Question: I want to make pairs from below like dataframe from python
What I'd like to do is make pairs with row and column like:
(1,a), (4,c), (6,c), (3,d), (2,f), (4,f), (6,f), (6,g)
Is there any way to do this.
Thanks in advance.

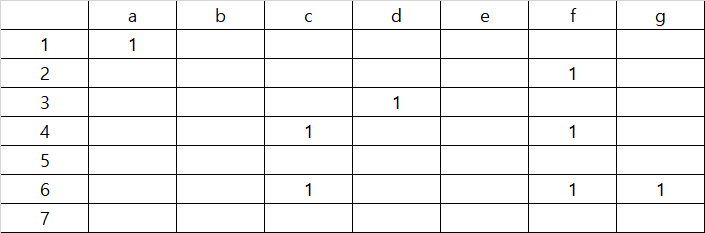
Answer: If you have a data frame like this:
'''
a b c d e f g
1 1.0 NaN NaN NaN NaN NaN NaN
2 NaN NaN NaN NaN NaN 1.0 NaN
3 NaN NaN NaN 1.0 NaN NaN 1.0
'''
You can use <URL> to get
'''
s = df.stack()
'''
'''
1 a 1.0
2 f 1.0
3 d 1.0
g 1.0
dtype: float64
'''
And a simple 'to_list()' gives
'''
>>> s.index.to_list()
[(1, 'a'), (2, 'f'), (3, 'd'), (3, 'g')]
'''